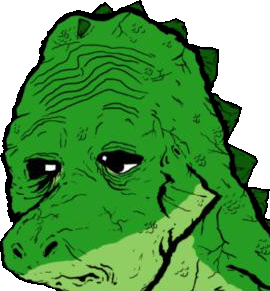
Label: 5_Animal